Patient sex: M
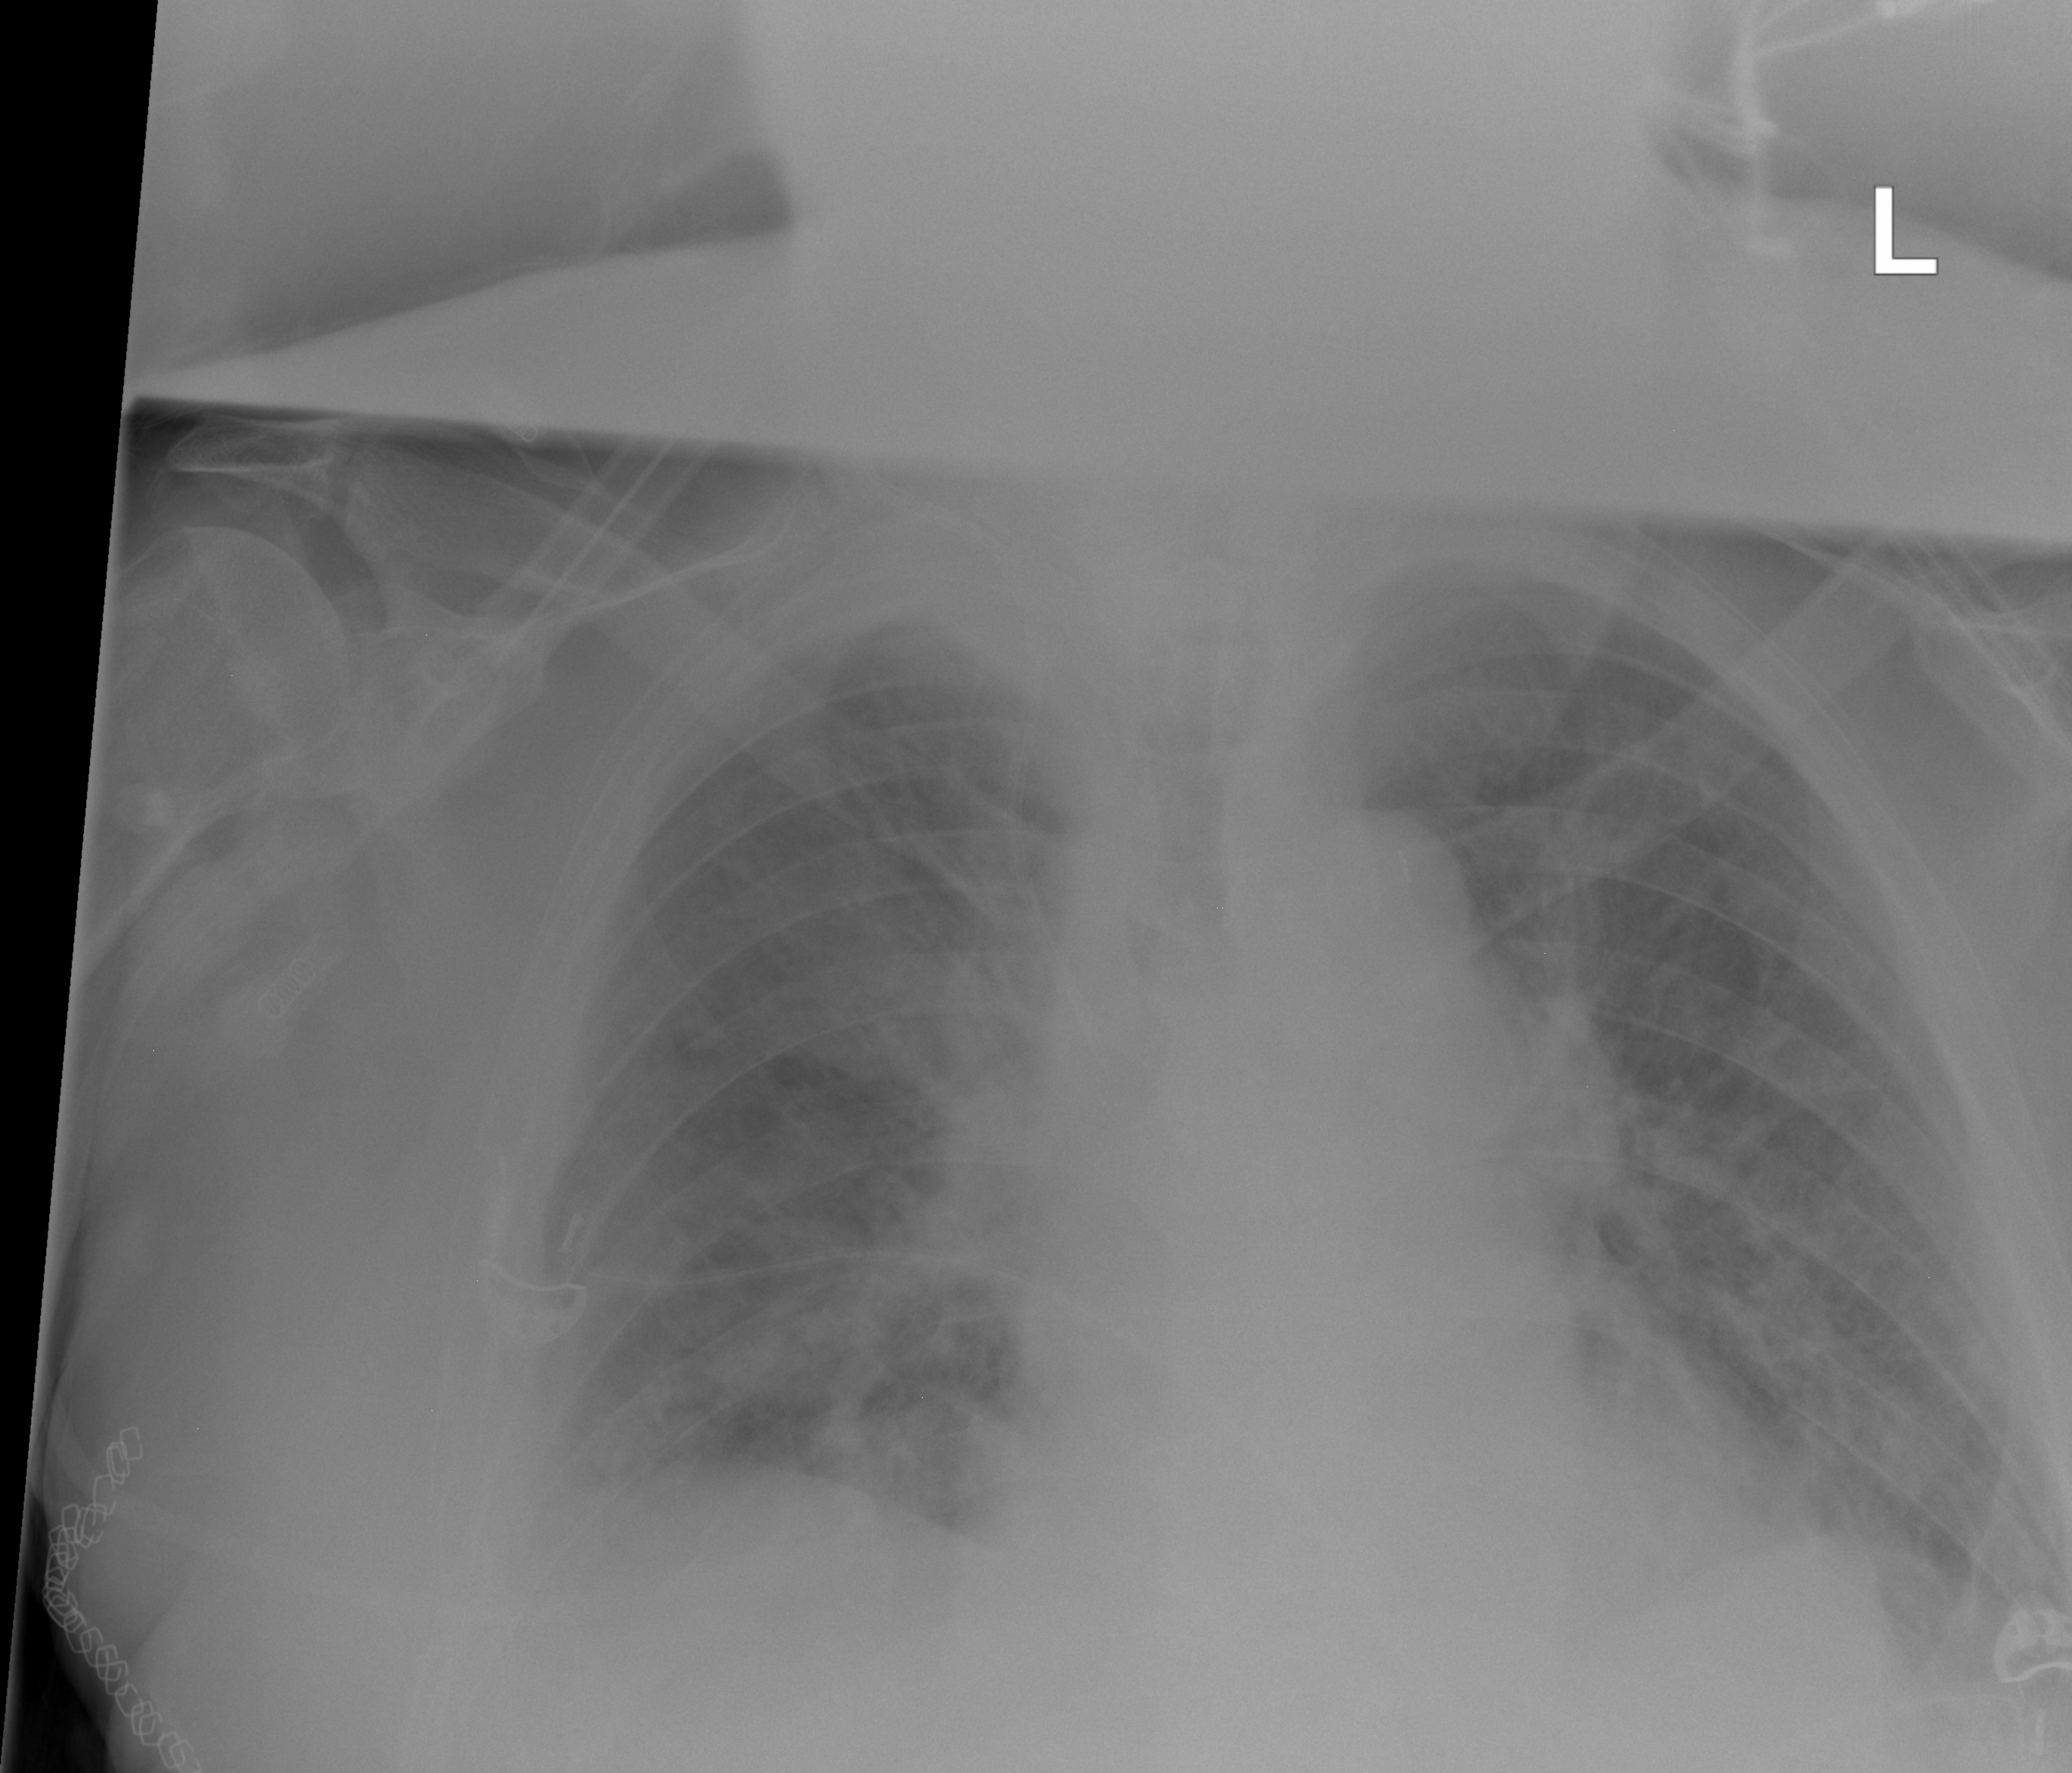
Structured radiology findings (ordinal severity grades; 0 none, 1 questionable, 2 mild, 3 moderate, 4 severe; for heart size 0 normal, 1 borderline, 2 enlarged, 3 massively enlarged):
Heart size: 2
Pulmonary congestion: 2
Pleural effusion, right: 2
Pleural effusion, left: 0
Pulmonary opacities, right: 1
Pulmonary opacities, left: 2
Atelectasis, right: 2
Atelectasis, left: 2